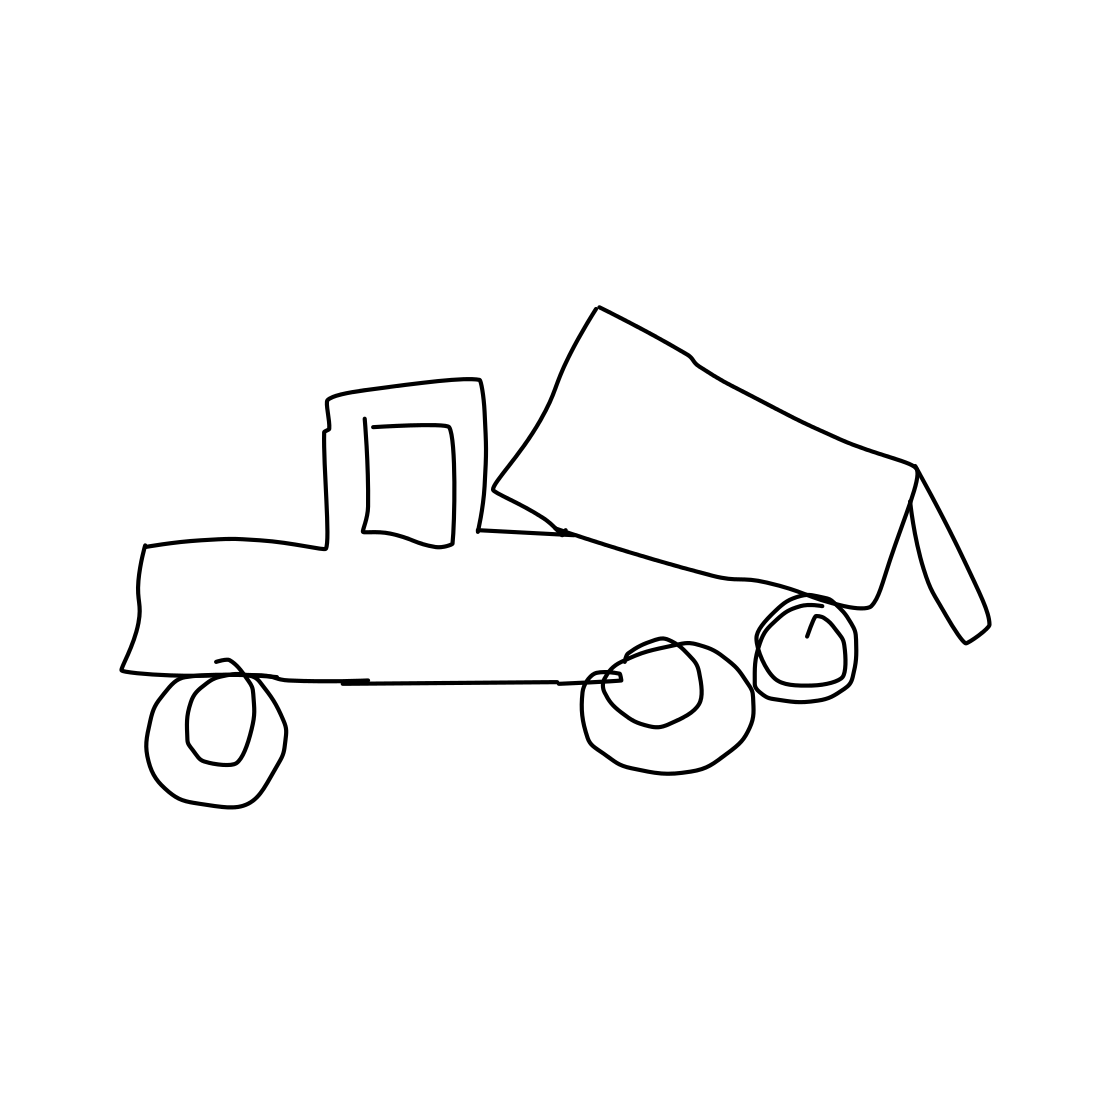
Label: truck